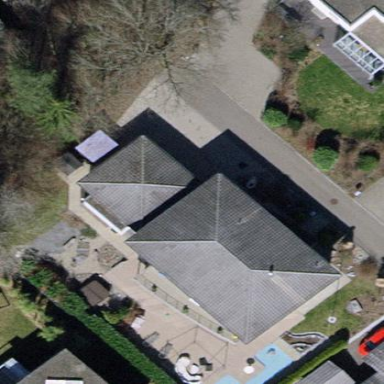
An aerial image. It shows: Garage with pyramidal slate-gray roof made of roof tiles.